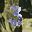
Label: 3